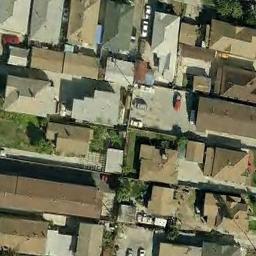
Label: dense_residential